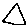
Label: triangle